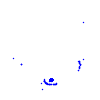
Particle: proton